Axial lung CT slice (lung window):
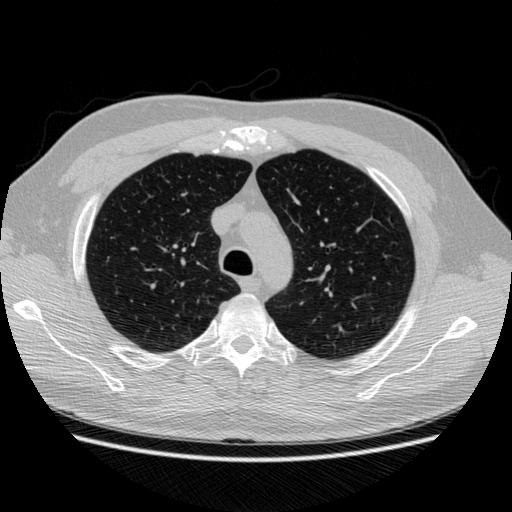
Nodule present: no